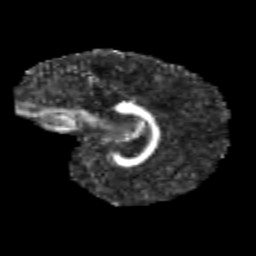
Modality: FA
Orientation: sagittal
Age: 10
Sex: female
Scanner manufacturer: siemens
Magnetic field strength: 3 T
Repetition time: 3.8 s
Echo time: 0.07 s